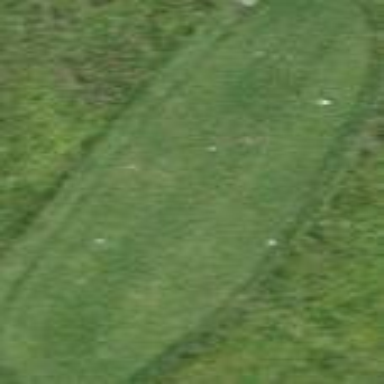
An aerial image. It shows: Golf tee.